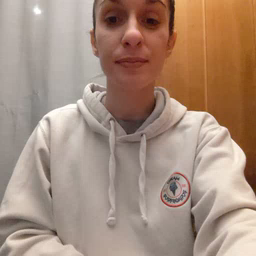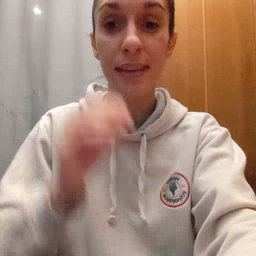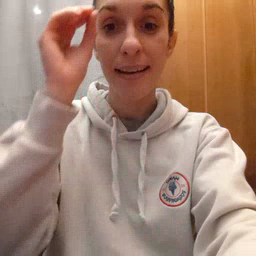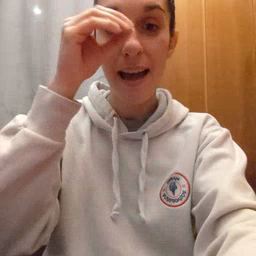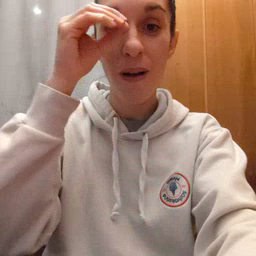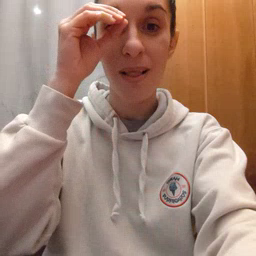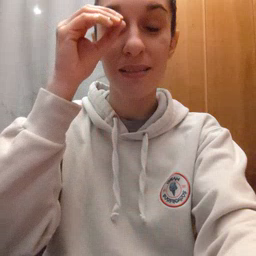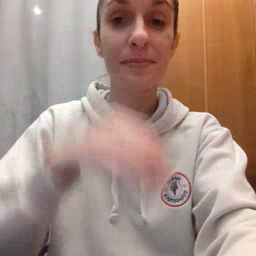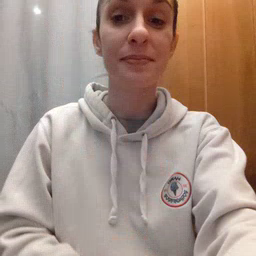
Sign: owl